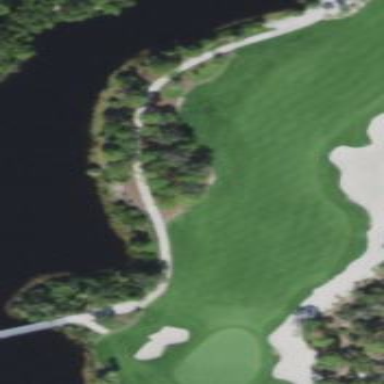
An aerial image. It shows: Picturesque scene of golf course with lateral water hazard.